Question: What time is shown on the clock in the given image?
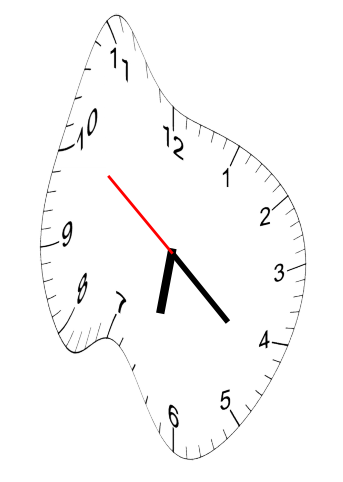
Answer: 06:21:51